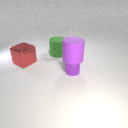
small purple metal cylinder below large purple rubber cylinder